Question: I need a method to identify the best combination of pairwise fits between two sets of points such that the overall distance between clustered pairs is minimised. It seems possibly suited to k-means (with 'n' pairs if a max/min cluster size constraint of 2 is possible) but I'm not aware of any functions that can cluster between 2 sets. Does anyone know of an appropriate function or alternative clustering method?
As a starting point, it looks like the solution following sets of points:
'''
set1 <- data.frame(id=c('A','B','C'), x = c(3,4,7), y = c(4,2,6))
set2 <- data.frame(id=c('X','Y','Z'), x = c(2,5,8), y = c(5,6,7))
'''
... is AX, BY, CZ:

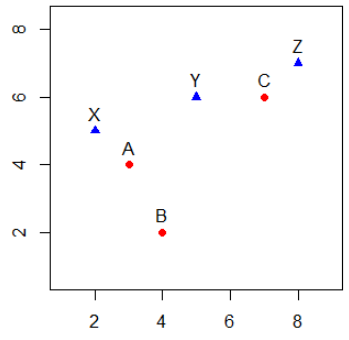
Answer: This is not cluster analysis. It's not about finding structural components in your data set.
Instead, what you are looking for is a 'JOIN' of the two data sets.
If you allow each point to map to multiple points in the other data set, then it is a . Otherwise, I'm not sure what to call it, but I know an algorithm for solving it:
The <URL>, also known as Kuhn-Munkres algorithm or Munkres assignment algorithm. The simplest explanation is as follows:
1. You have n producers
2. You have m consumers, possibly m != n, but lest assume m=n.
3. You want to maximize your profits, by e.g. minimizing transportation cost to get the products from the producers to the consumers
So you build a matrix of shipping costs, listing the costs for every pair of producers and consumers. The Hungarian algorithm can then be used to find the best mapping. (Which involve not always choosing the nearest neighbor.)